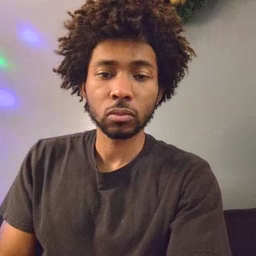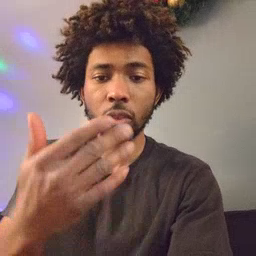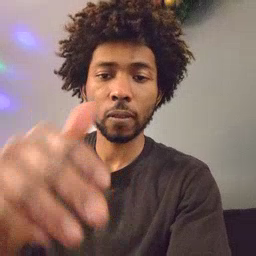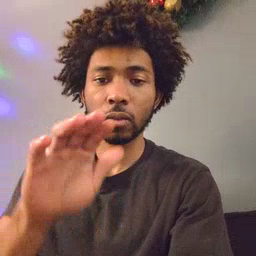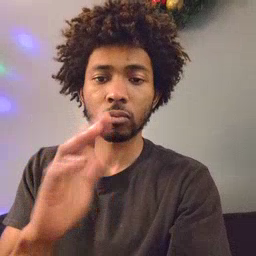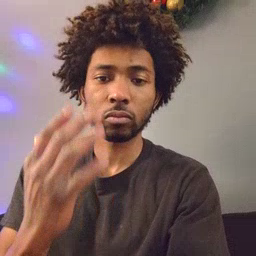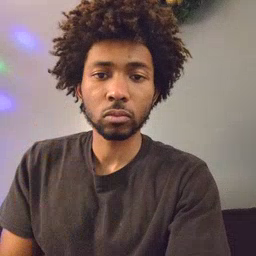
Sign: mitten